Question: I wrote a window application using the PyQt5 library. After compiling by "pyinstaller" when trying to run the exe file, the following error occurs:

I tried to reinstall pyqt5_plugins library, compile the program without the "--windowed" option, or remove errors from the "warn-main.txt" file, nothing helped. Has anyone encountered such a problem?
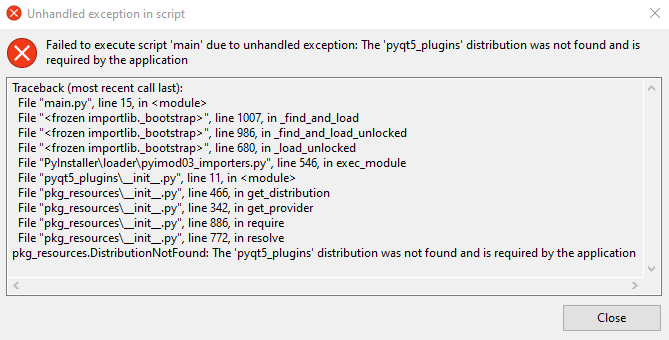
Answer: Use
'''
--copy-metadata pyqt5_plugins --copy-metadata qt5_tools --copy-metadata qt5_applications --hidden-import qt5_tools --collect-submodules qt5_applications --collect-submodules pyqt5_plugins
'''
:
For me I need several 'copy-metadata' and 'collect-submodules' to work.